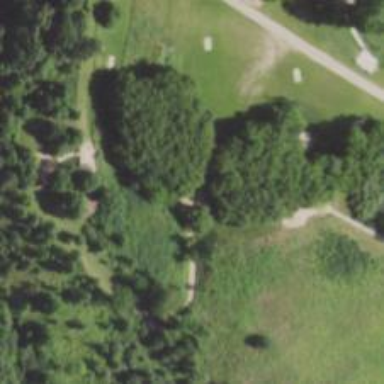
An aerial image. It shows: Fairway of the disc golf course.